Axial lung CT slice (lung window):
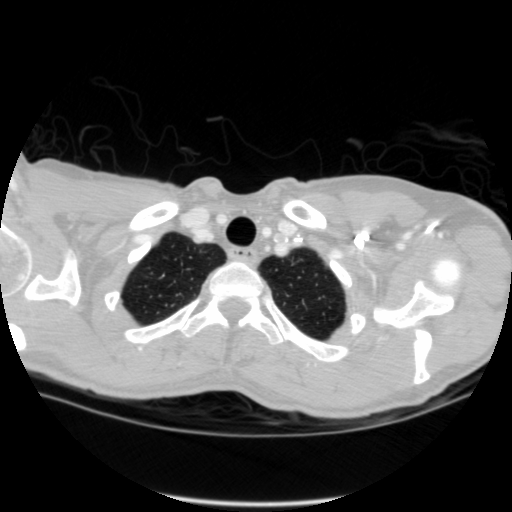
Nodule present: no